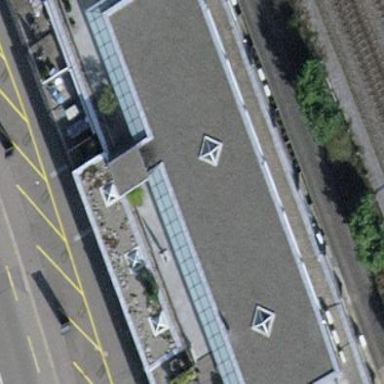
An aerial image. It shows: Balcony as part of building.